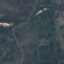
Label: HerbaceousVegetation